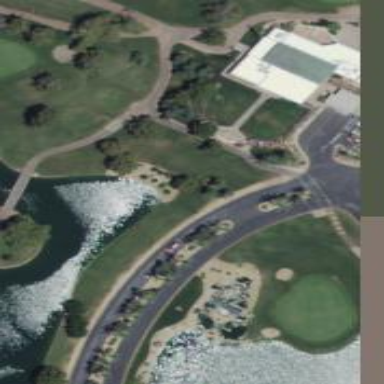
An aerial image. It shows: Service road used as golf cart path.